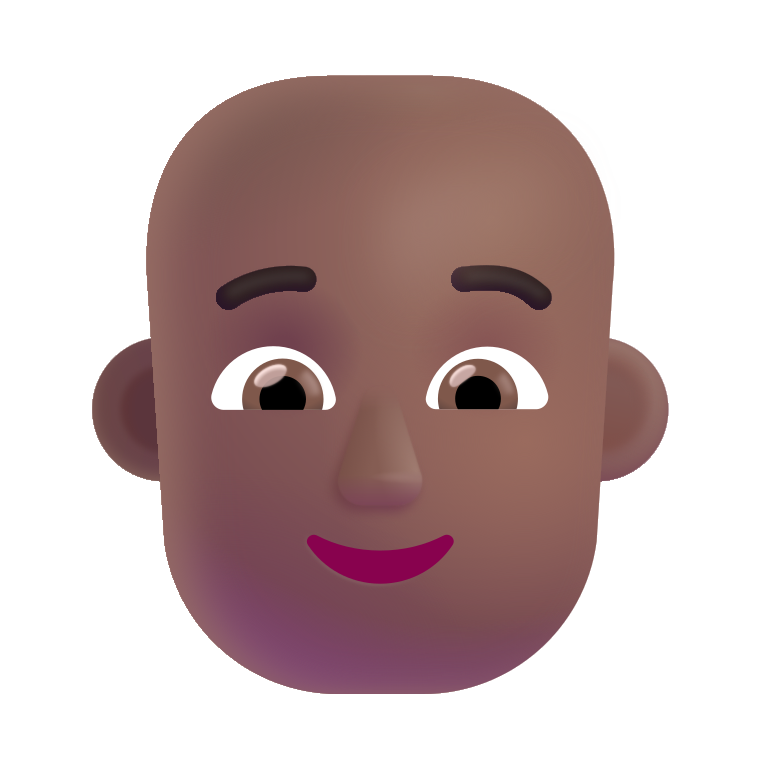
person bald color  dark